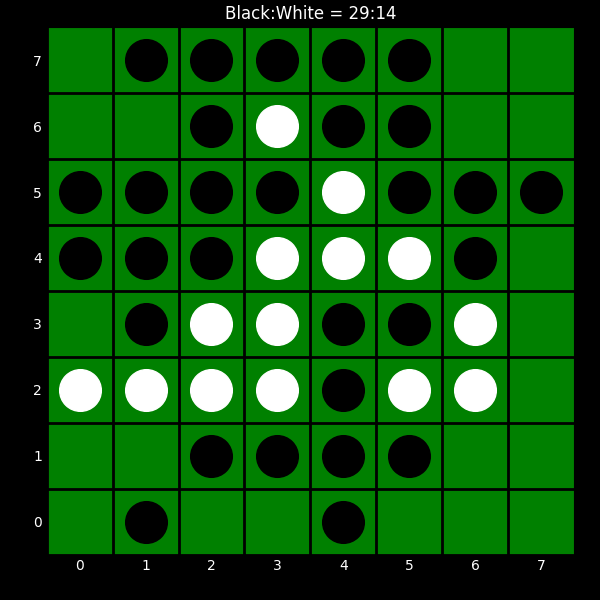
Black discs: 29
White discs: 14